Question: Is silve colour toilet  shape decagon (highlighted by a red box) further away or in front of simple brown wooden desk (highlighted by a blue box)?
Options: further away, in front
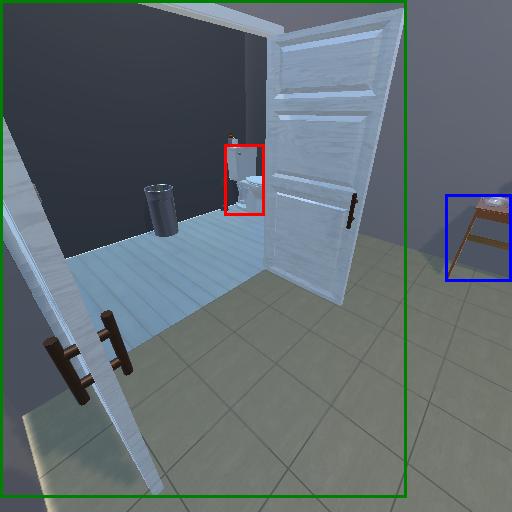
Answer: further away